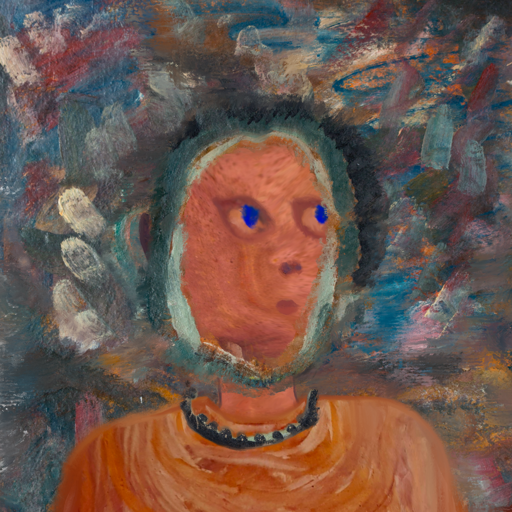
Background: Boggyland, Head And Neck Side: Mother_And_Son_Mother, Face Side: Mother_And_Son_Mother, Bust: Pious_Lady, Hair Side: Boggyland, Head Accessory: Blank, Second Necklace: Blank, Necklace: Childish, Baby: Blank